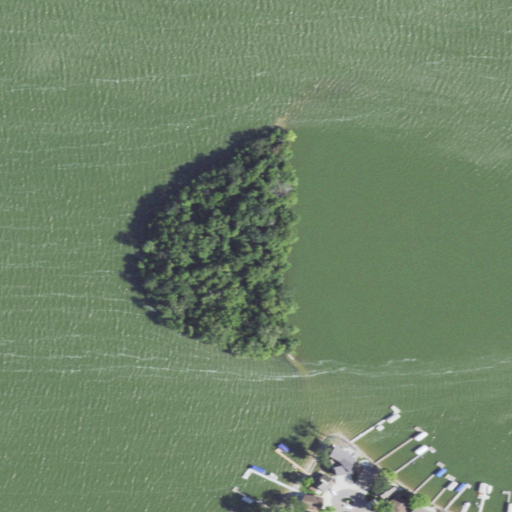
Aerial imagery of island in Iowa named Woodford Island containing open water, mixed forest, and medium intensity development